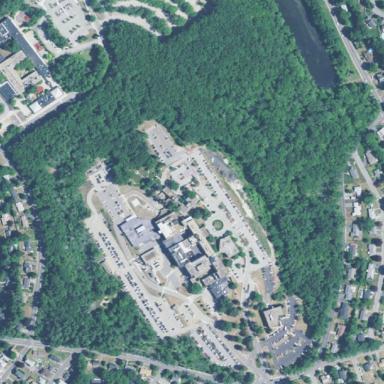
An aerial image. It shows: Healthcare facility identified as hospital.